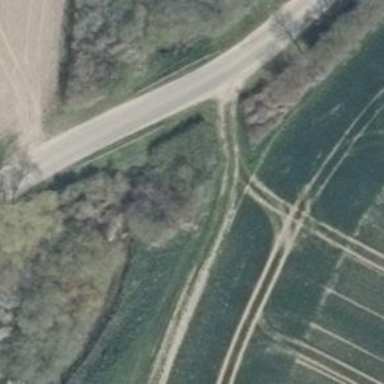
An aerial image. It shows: Culvert tunnel.